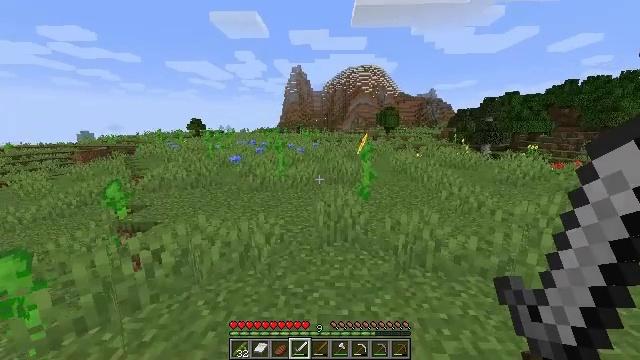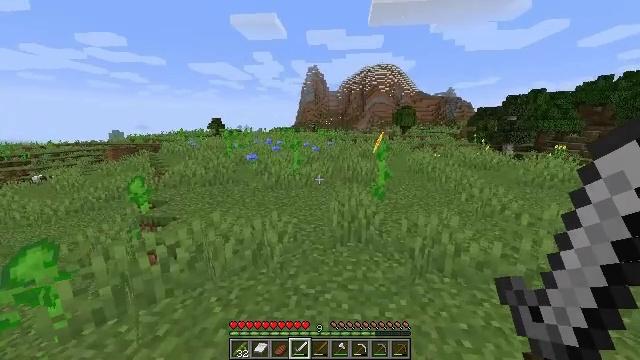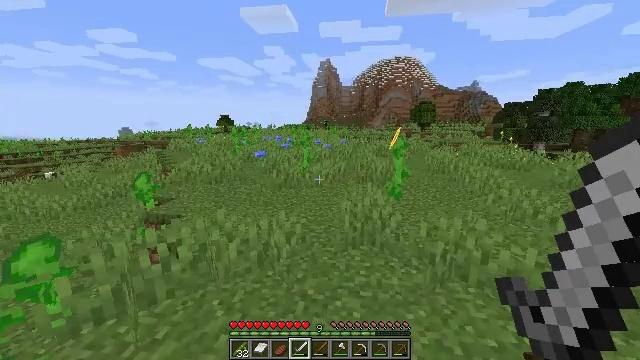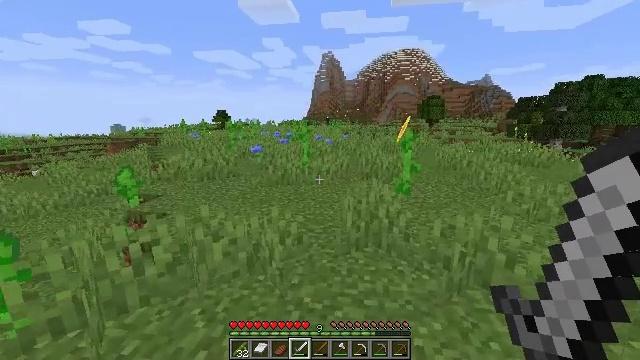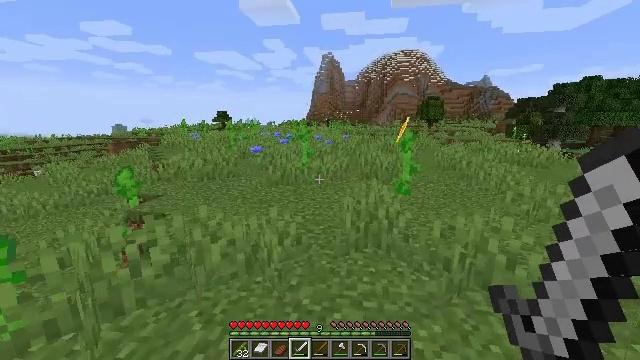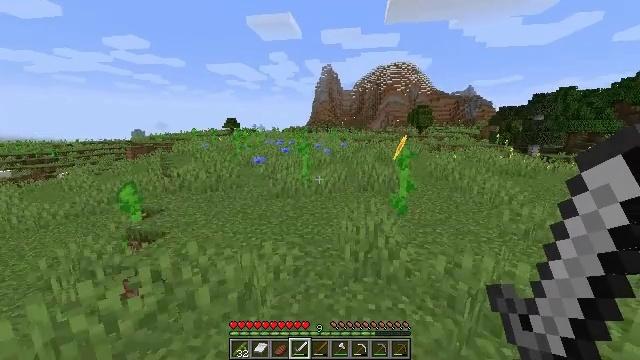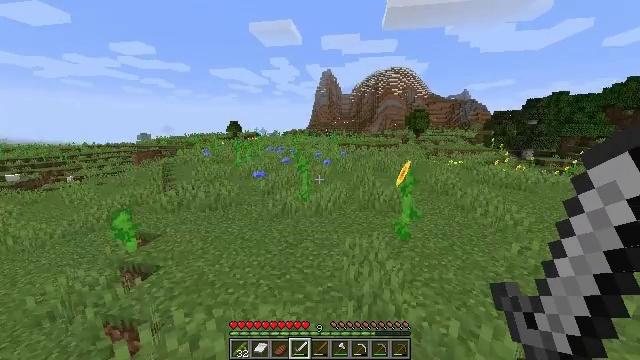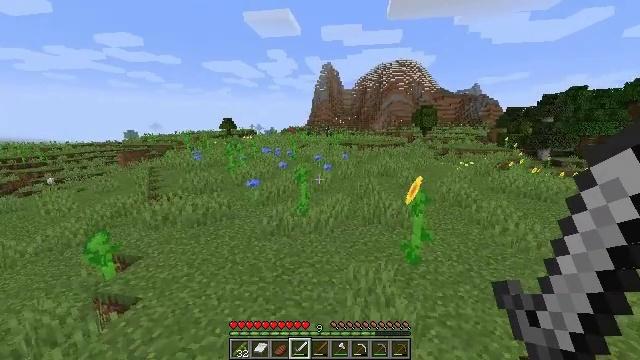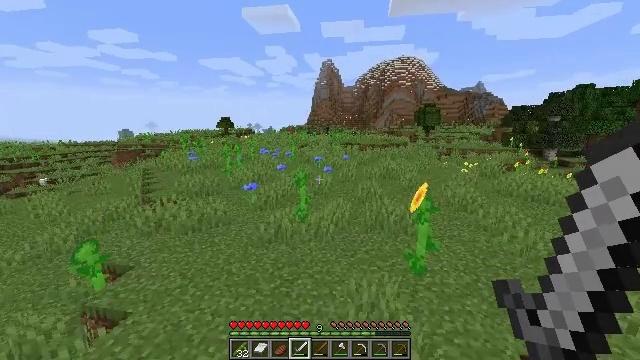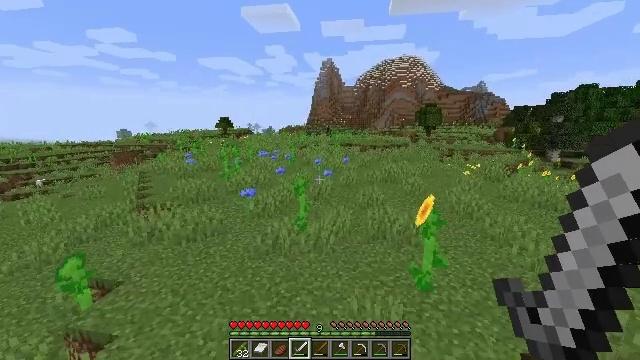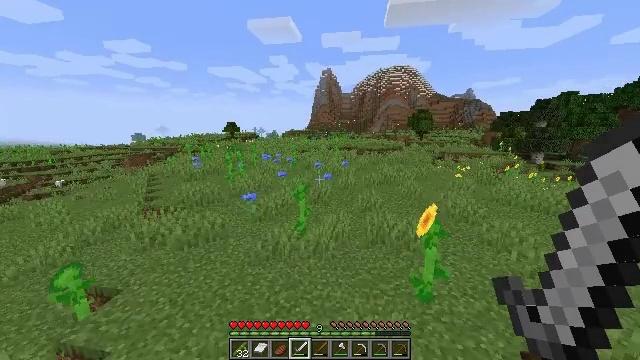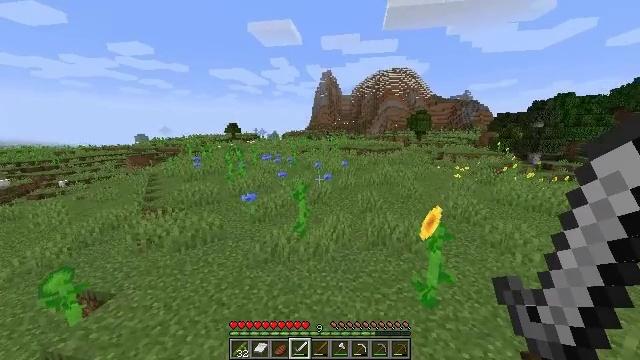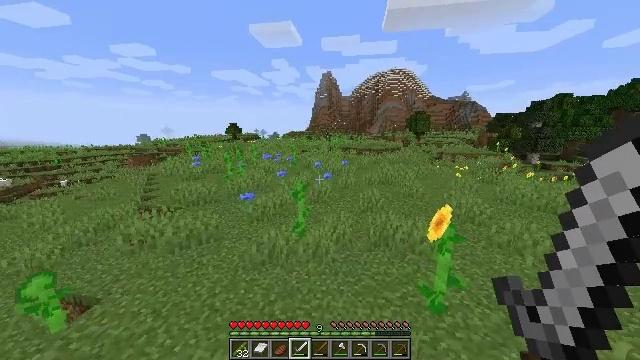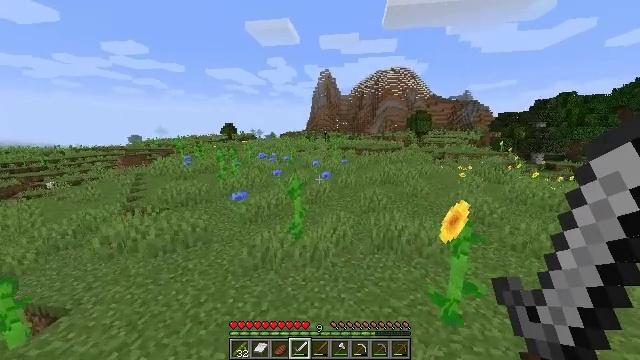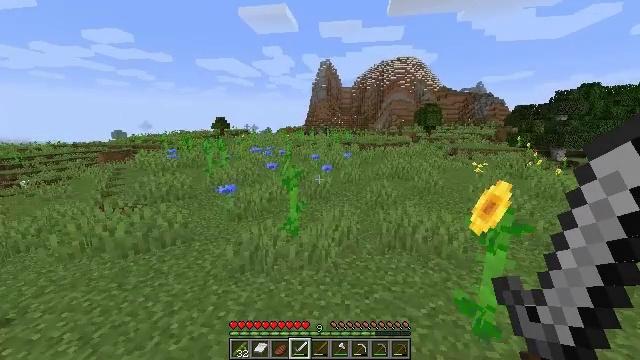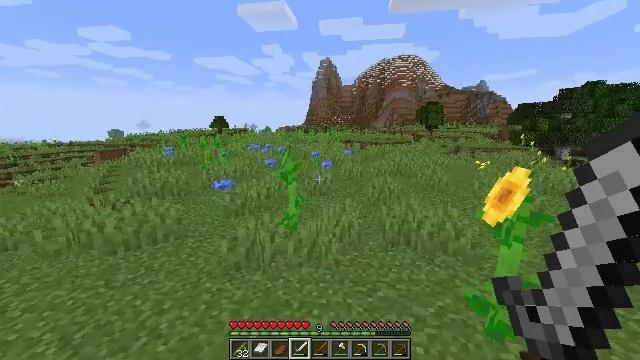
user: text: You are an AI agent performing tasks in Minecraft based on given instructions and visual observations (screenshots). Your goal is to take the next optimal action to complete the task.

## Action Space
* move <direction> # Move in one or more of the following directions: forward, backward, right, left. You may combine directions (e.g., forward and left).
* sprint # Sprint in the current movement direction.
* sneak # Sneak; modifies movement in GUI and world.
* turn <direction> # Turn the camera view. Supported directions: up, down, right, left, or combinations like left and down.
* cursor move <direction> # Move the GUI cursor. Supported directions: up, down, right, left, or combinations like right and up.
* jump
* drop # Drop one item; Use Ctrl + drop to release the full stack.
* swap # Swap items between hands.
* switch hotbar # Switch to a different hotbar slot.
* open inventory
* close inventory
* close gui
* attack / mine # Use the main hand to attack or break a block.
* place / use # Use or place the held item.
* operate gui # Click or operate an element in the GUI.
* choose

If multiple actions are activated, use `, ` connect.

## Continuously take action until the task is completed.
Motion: motion action
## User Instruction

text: Break the sweet berry bush to collect berries.
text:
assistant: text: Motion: move forward, turn left, jump
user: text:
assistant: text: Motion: move forward, turn left, jump
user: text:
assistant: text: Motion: move forward, sprint, jump
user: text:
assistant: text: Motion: move forward, sprint, jump
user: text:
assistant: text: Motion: move forward, sprint, jump
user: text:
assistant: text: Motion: move forward, sprint, jump
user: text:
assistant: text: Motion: move forward, jump
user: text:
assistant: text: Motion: move forward, jump
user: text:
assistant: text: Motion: move forward, jump
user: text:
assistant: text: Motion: move forward, jump
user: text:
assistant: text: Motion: move forward, jump
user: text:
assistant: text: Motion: move forward, jump
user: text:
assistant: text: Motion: move forward, jump
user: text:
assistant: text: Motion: move forward, sprint, jump
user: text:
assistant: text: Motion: move forward, sprint, jump
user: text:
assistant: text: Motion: move forward, sprint, jump
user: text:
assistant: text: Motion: move forward, sprint, jump
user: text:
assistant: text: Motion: move forward, jump
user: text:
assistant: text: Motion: move forward, jump
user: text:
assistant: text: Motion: move forward, jump
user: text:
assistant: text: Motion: move forward, jump
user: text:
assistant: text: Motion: move forward, jump
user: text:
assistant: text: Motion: move forward, sprint, jump
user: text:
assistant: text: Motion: move forward, sprint, jump
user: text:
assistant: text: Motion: move forward, sprint, jump
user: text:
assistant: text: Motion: move forward, sprint, jump
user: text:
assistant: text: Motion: move forward, jump
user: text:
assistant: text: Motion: move forward, jump
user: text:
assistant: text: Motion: move forward, jump
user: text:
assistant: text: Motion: move forward, jump